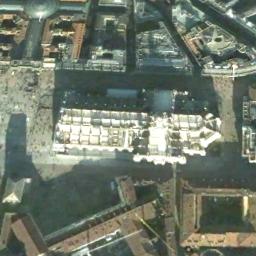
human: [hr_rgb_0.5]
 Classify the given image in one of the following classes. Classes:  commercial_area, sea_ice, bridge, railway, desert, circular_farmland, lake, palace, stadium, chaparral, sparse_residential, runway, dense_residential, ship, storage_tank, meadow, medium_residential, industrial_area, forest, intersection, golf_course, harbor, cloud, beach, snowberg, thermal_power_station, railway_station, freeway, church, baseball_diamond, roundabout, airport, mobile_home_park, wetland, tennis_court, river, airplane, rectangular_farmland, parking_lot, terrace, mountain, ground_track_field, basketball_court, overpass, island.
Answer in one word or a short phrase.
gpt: church